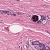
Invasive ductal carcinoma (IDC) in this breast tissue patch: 0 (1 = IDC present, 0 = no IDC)